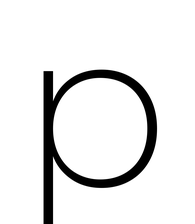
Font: Poppins-ExtraLight